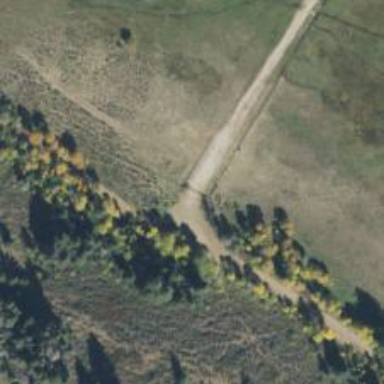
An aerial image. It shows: Backcountry track road for off-road adventures.